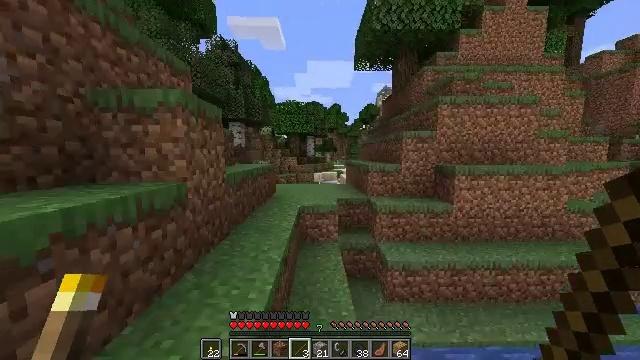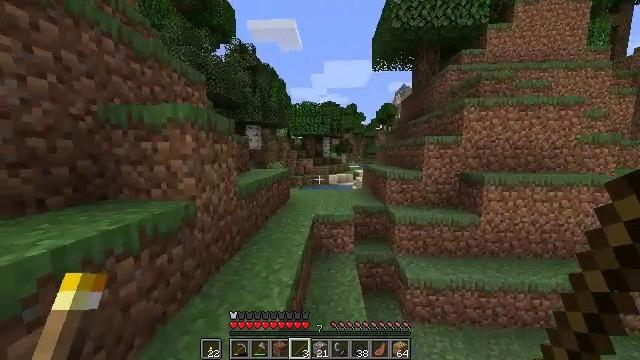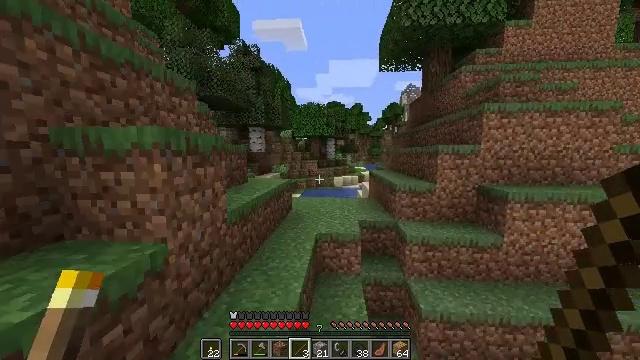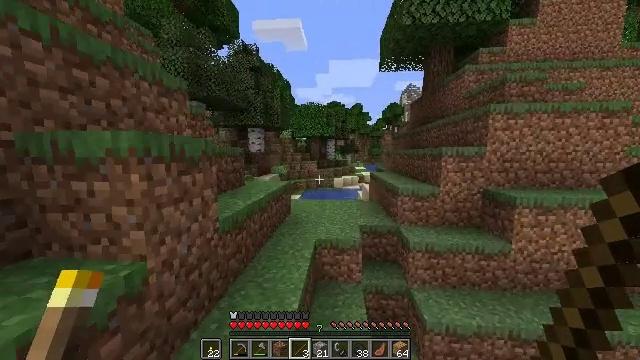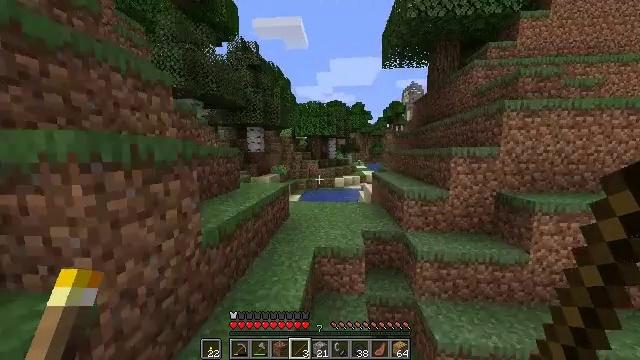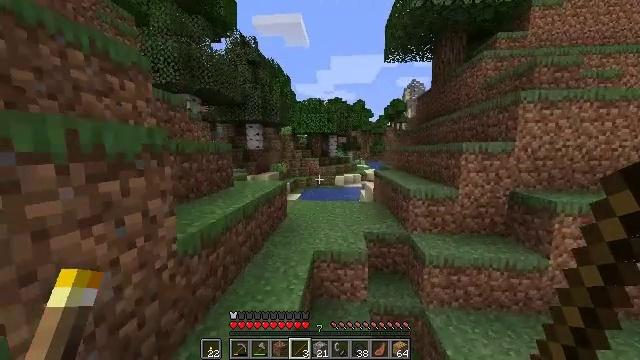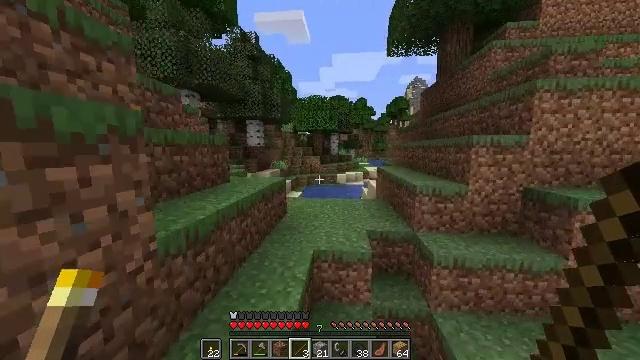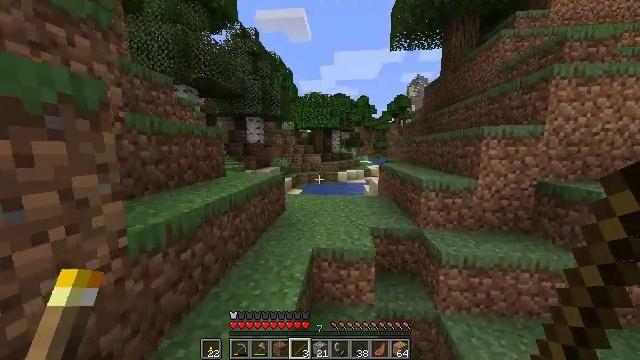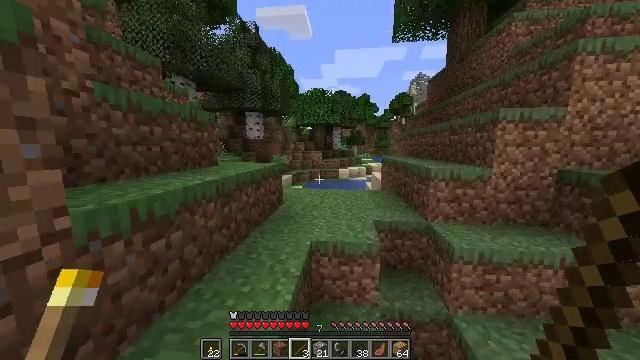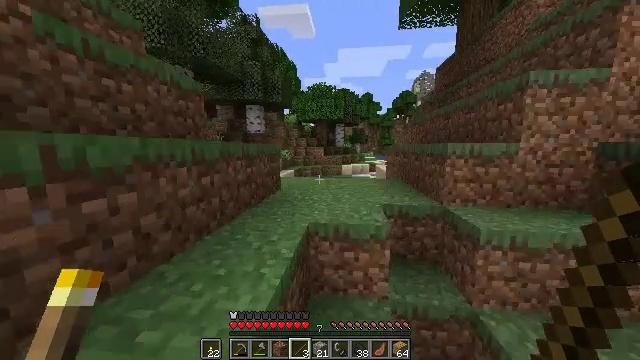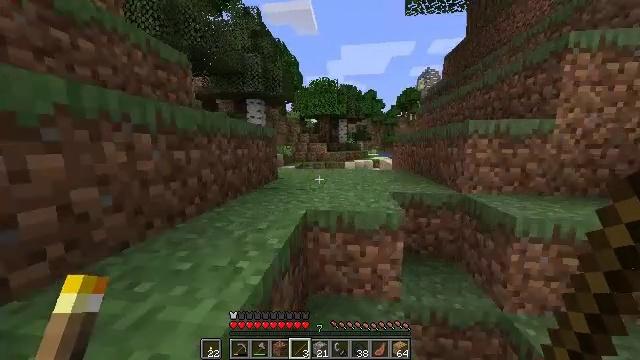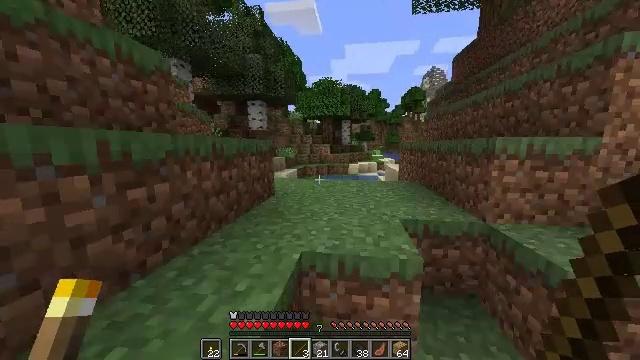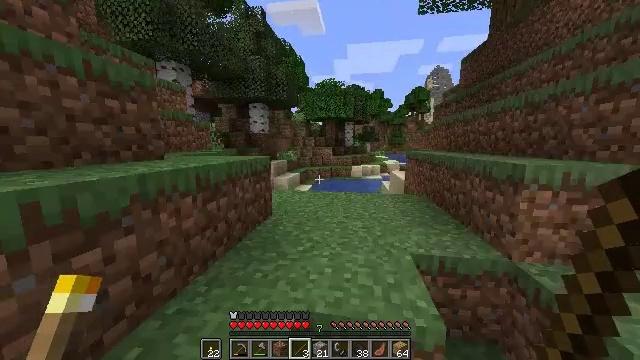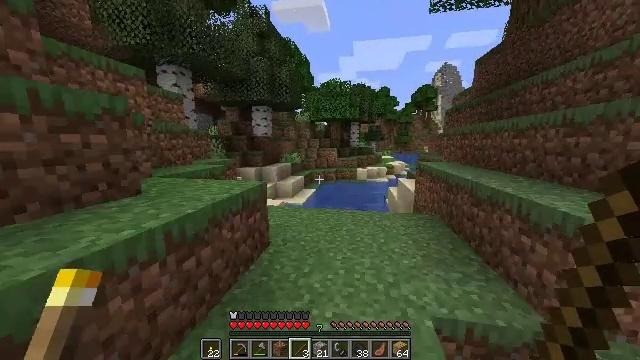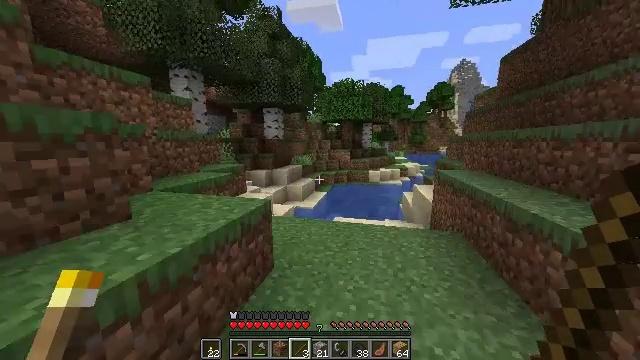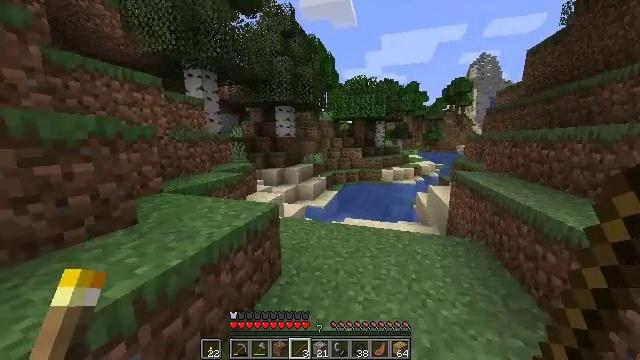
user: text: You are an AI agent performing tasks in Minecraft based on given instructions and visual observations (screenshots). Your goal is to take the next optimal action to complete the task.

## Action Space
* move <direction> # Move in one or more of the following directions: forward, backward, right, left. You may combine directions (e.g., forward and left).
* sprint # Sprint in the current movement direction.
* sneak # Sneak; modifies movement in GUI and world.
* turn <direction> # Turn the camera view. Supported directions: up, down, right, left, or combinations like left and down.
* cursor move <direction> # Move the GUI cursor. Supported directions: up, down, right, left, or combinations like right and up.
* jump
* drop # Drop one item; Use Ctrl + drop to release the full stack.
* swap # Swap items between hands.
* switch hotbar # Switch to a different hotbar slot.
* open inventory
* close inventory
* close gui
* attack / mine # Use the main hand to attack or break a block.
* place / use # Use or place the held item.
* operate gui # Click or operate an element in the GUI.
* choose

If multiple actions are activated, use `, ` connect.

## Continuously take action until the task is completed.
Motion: motion action
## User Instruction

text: Combine raw porkchop and coal in a furnace to get a cooked porkchop.
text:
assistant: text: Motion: move forward, sprint, turn left, jump
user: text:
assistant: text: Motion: move forward, sprint, turn left, jump
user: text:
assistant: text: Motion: move forward, sprint, jump
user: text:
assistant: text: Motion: move forward, sprint, jump
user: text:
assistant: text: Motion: move forward, sprint, jump
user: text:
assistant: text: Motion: move forward, sprint, jump
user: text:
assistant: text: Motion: move forward, sprint, jump
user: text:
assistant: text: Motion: move forward, sprint, jump
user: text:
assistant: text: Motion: move forward, sprint, jump
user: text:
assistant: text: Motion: move forward, sprint, jump
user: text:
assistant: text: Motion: move forward, sprint, jump
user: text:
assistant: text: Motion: move forward, sprint, jump
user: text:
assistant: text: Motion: move forward, sprint, turn left, jump
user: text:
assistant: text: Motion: move forward, sprint, turn left, jump
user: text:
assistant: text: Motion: move forward, sprint, turn left, jump
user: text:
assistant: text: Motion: move forward, sprint, turn left, jump
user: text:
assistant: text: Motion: move forward, sprint, turn left, jump
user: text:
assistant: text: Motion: move forward, sprint, turn left
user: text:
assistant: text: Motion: move forward, sprint, turn left
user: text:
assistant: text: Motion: move forward, sprint, turn left and up
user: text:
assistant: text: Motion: move forward, sprint, turn left and up
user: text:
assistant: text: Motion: move forward, sprint, turn left, jump
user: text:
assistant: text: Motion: move forward, sprint, jump
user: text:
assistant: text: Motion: move forward, sprint, jump
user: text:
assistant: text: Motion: move forward, sprint, jump
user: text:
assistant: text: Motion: move forward, sprint, jump
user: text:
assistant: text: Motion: move forward, sprint, jump
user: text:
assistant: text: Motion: move forward, sprint, turn right, jump
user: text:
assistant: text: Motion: move forward, sprint, turn right and down, jump
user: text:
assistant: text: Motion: move forward, sprint, turn right and down, jump